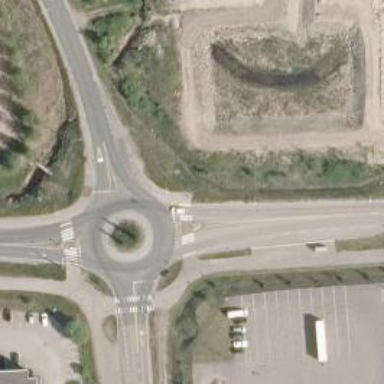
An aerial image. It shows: Secondary road made of asphalt leading to roundabout.